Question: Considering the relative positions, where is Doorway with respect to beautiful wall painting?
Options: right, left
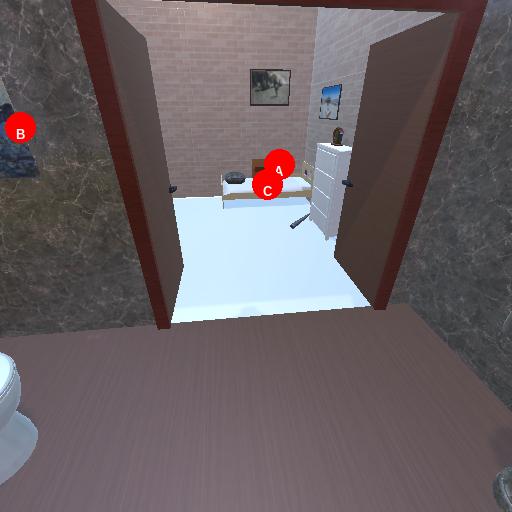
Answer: right